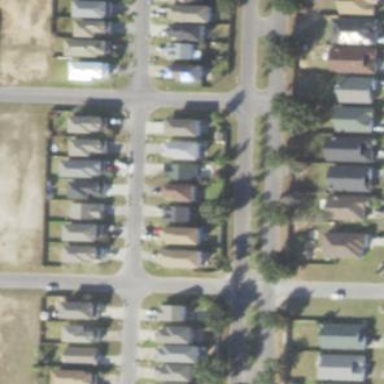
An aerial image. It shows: Residential area consisting of single-family homes.